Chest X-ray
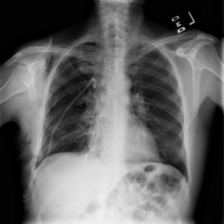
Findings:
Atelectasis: negative
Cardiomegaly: negative
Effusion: negative
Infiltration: negative
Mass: negative
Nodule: negative
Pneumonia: negative
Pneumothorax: positive
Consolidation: negative
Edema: negative
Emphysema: positive
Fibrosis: negative
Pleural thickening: negative
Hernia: negative